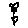
Label: flower